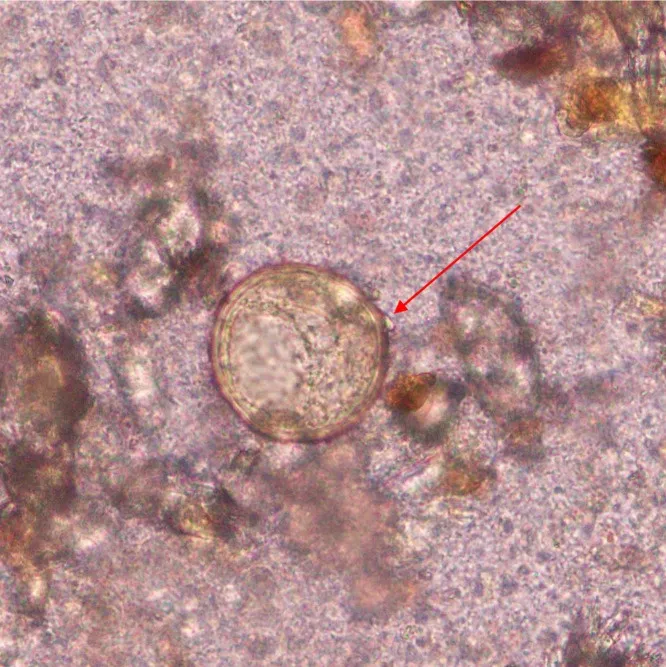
S. japonicum egg where the red arrow indicates a knob (x100).
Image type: pathology (immunostaining)